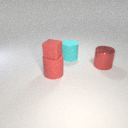
large cyan rubber cylinder to the left of large red metal cylinder